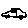
Label: car